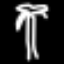
Label: palm tree